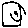
Label: smiley face